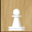
Piece: wP